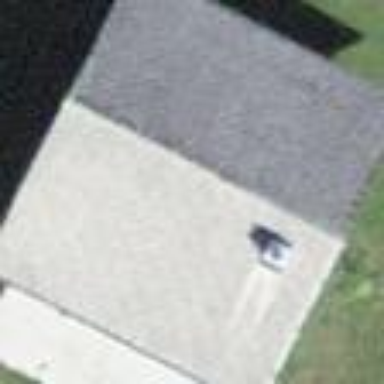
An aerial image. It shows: Simple house.